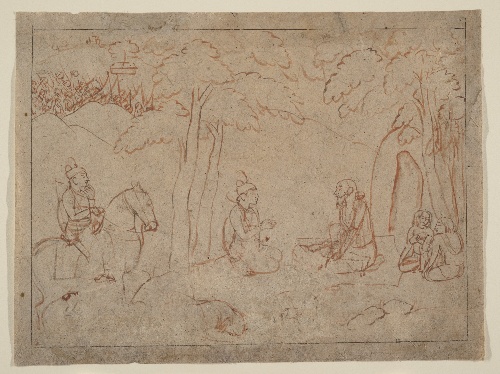
Artist: Nainsukh
Artist bio: active ca. 1735–78
Date: ca. 1775–80
Object type: Drawing
Classification: Paintings
Medium: Red ochre and wash on paper
Culture: India (Pahari Hills, Guler or Kangra)
Dimensions: 8 3/8 x 11 3/8 in. (21.3 x 28.9 cm)
Department: Asian Art
Credit line: Gift of Subhash Kapoor, in memory of his parents, Smt Shashi Kanta and Shree Parshotam Ram Kapoor, 2008
Accession year: 2008
Repository: Metropolitan Museum of Art, New York, NY
Tags: Men|Horses